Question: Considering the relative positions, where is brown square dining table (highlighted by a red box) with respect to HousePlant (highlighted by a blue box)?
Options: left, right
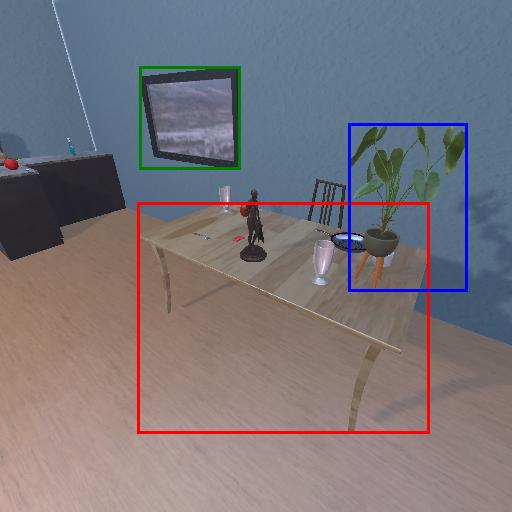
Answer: left